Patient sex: M
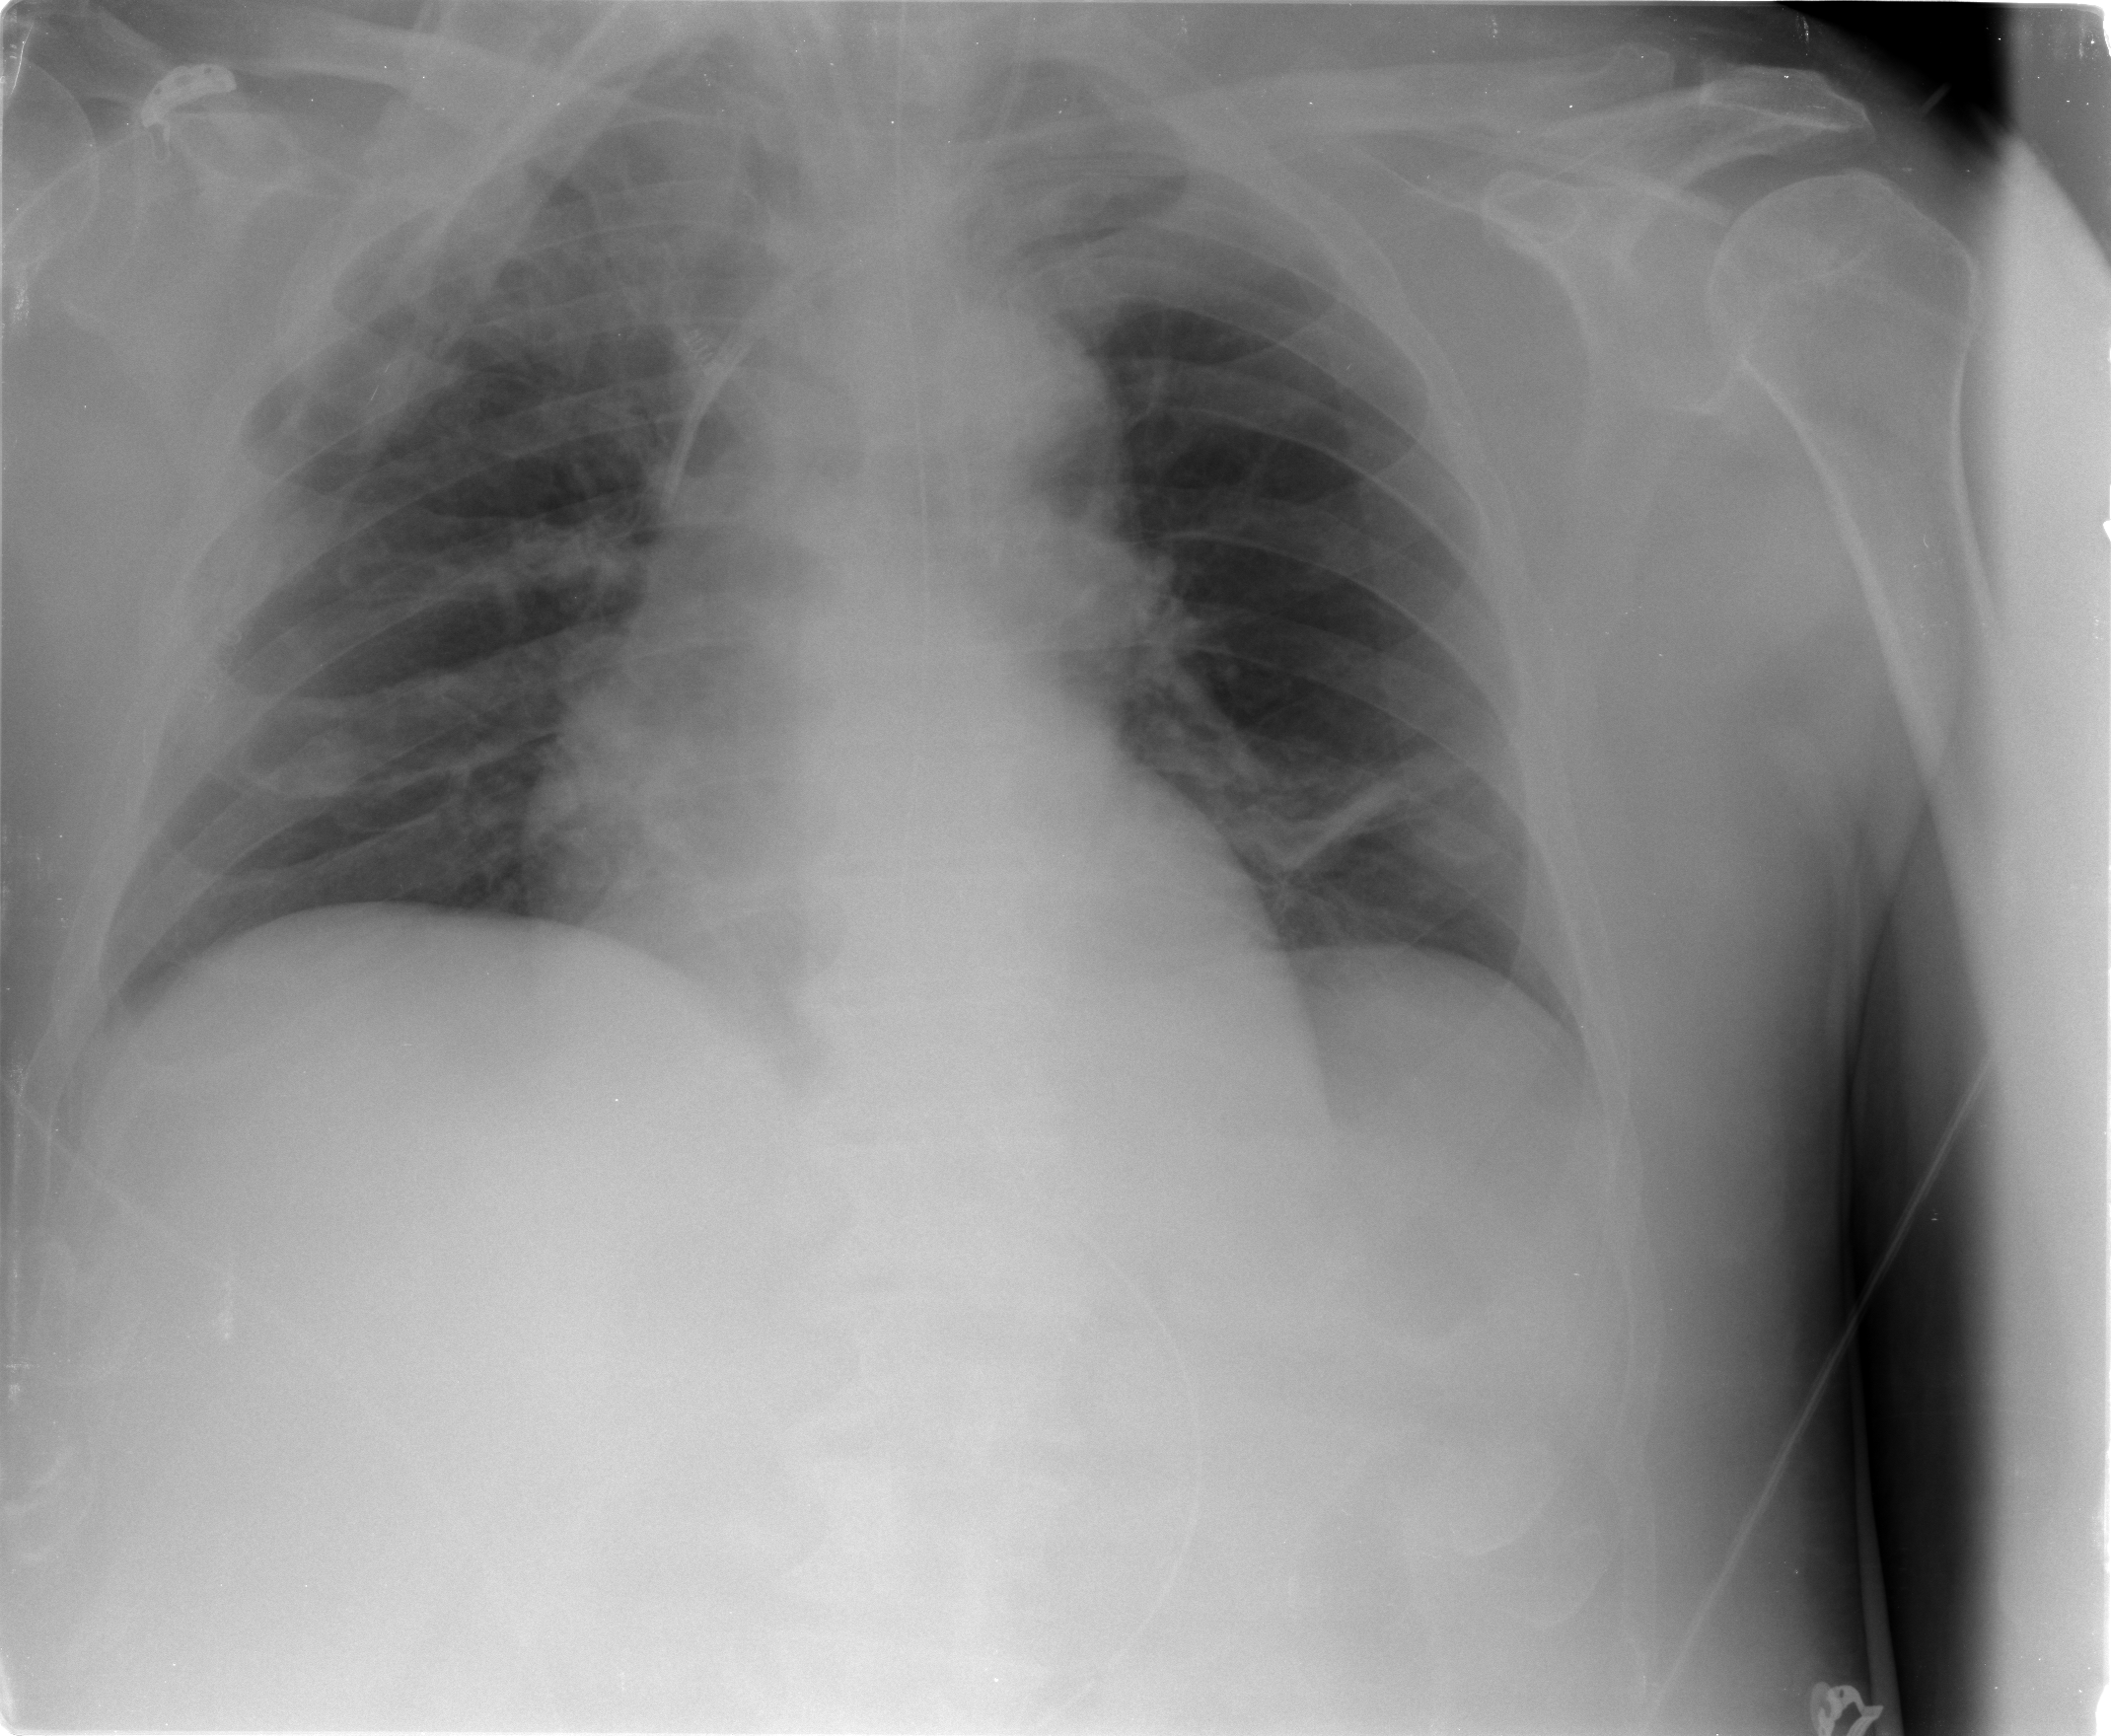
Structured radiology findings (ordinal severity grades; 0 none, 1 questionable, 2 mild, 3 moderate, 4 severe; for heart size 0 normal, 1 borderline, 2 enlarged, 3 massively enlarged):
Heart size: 2
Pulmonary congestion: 2
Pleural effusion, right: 1
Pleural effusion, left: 2
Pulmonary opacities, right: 2
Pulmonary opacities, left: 0
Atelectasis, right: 2
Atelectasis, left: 2